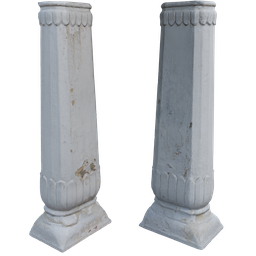
Label: architecture